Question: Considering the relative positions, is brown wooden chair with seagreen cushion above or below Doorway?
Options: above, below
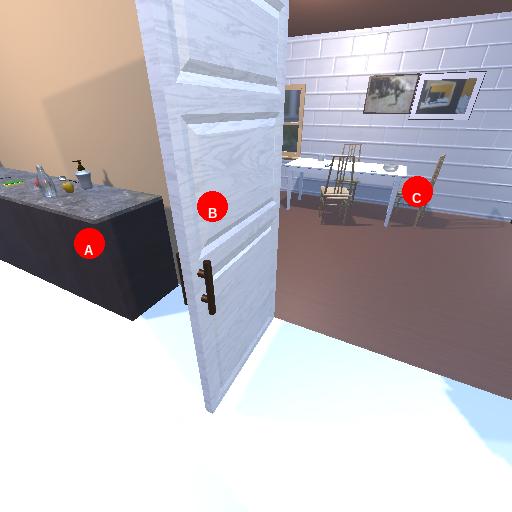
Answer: above